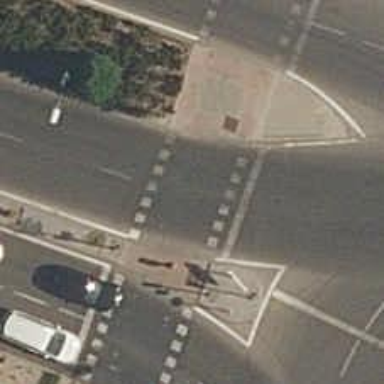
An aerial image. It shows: Traffic signals at road crossing.